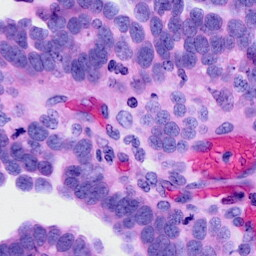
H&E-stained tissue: Ovarian